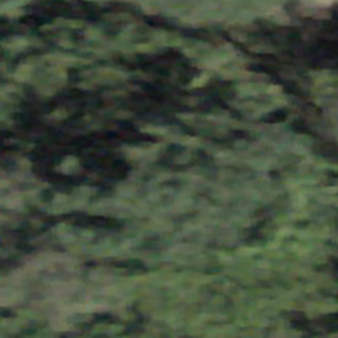
Label: other